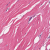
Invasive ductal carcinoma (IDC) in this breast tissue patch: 0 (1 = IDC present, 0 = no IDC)